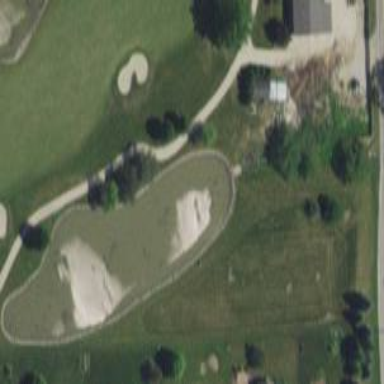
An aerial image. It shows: Picturesque scene of golf course with lateral water hazard.